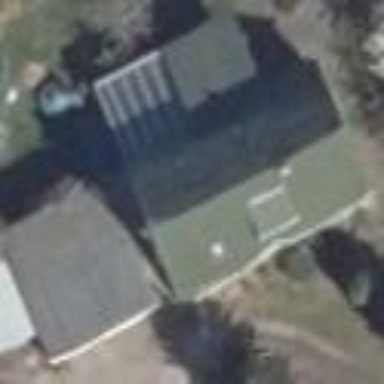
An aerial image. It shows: Detached building with gabled roof.